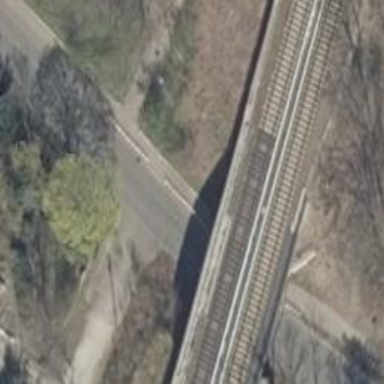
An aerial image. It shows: Bridge for light rail electrified railway.